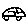
Label: car